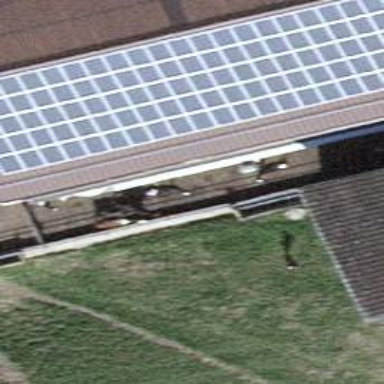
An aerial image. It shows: Small solar photovoltaic panel generator is producing electricity.